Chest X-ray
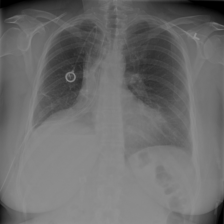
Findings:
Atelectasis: negative
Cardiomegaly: negative
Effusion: negative
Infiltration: negative
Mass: negative
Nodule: negative
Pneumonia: negative
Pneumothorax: negative
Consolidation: negative
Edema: negative
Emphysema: negative
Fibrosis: negative
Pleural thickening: negative
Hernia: negative